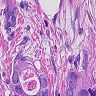
Metastatic tissue present: yes